Question: I am copy-pasting a simplified version of a custom function I am working with. The function works fine, but it's the 'warnings' it produces that I haven't been able to get rid off. This function is going to be part of a package and thus it's important for the users to not be thrown off by these cryptic errors and I would, therefore, like to change the script in a way that these warnings will no longer be produced.
The warning is (see the fully reproducible example below):
'''
position_jitterdodge requires non-overlapping x intervals
'''
I have already checked this question about 'position_jitterdodge' (<URL> and it wasn't much of a help since there is no boxplot in this figure.
Apologies for the protracted nature of the question and the code. Wanted to provide all possible details to help diagnose this.
'''
# loading needed libraries
library(ggplot2)
library(dplyr)
library(devtools)
devtools::install_github("daattali/ggExtra")
library(ggExtra) # attach the development version
library(rlang)
# defining the custom function
ggscatterstats <-
function(data = NULL,
x,
y,
xfill = "orange",
yfill = "green",
marginal = NULL,
marginaltype = "histogram",
jitter.width = NULL,
jitter.height = 0.2,
dodge.width = 0.75) {
# preparing a dataframe out of provided inputs
if (!is.null(data)) {
# if dataframe is provided
data <-
dplyr::select(
.data = data,
x = !!rlang::enquo(x),
y = !!rlang::enquo(y)
)
} else {
# if vectors are provided
data <-
base::cbind.data.frame(x = x,
y = y)
}
# preparing the scatterplotplot
plot <-
ggplot2::ggplot(data = data,
mapping = aes(x = x,
y = y)) +
geom_count(
show.legend = FALSE,
colour = "black",
size = 3,
alpha = 0.5,
position = position_jitterdodge(
jitter.width = jitter.width,
jitter.height = jitter.height,
dodge.width = dodge.width
)
) +
geom_smooth(method = "lm",
se = TRUE,
size = 1.5) +
theme_grey()
# marginal plot will be shown by default
if (is.null(marginal))
marginal <- TRUE
if (isTRUE(marginal)) {
# creating the ggMarginal plot of a given marginaltype
plot <-
ggExtra::ggMarginal(
p = plot,
type = marginaltype,
size = 5,
xparams = list(fill = xfill,
col = "black"),
yparams = list(fill = yfill,
col = "black")
)
}
return(plot)
}
# using the function
ggscatterstats(data = iris, x = Sepal.Length, y = Petal.Width)
#> Warning: position_jitterdodge requires non-overlapping x intervals
#> Warning: position_jitterdodge requires non-overlapping x intervals
'''

Created on 2018-02-15 by the <URL>.
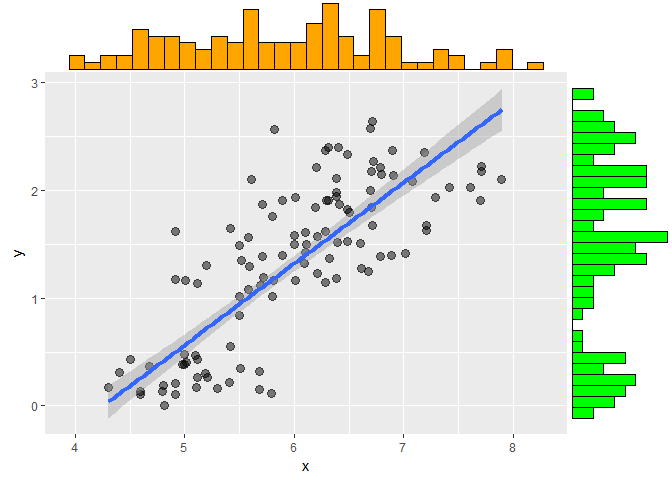
Answer: A minimal example is easier to discuss.
This is a minimal example adapted from your code that produce this warning :
'''
library(ggplot2)
ggplot(iris, aes(x = Sepal.Length, y = Sepal.Width)) +
geom_count(size = 3, alpha = 0.5, position = position_jitterdodge())
'''
I don't understand what you are trying to do here. I might be wrong but there seems to be a use of tools/concepts that should not be used together.
The whole point of 'geom_count' is to deal with overplottig by representing the number of observations on a given x y pair of coordinates with the size of the point. So you should not set the size and jittering/dodging is unnecessary too :
'''
ggplot(iris, aes(x = Sepal.Length, y = Sepal.Width)) +
geom_count()
'''
<URL>
Another possibility is to use 'geom_point' that you can combine with jittering but combining jittering with dodging does not seem to make sense here either:
'''
ggplot(iris, aes(x = Sepal.Length, y = Sepal.Width)) +
geom_point(size = 3, alpha = 0.5, position = position_jitter())
'''
<URL>
Jittering + dodging seem to make sense only when you have a discrete x axis and an additional aestetic to dodge by. Here we create an artificial additional "sex" variable to be maped to the color aestetic for the demonstration.
'''
iris$Sex <- factor(c("M", "F"))
ggplot(iris, aes(x = Species, y = Sepal.Width, color = Sex)) +
geom_point(size = 3, alpha = 0.5, position = position_jitterdodge())
'''
<URL>
If all this does not make sense, could you please explain why you need 'geom_count' with a fixed size (more precisely a "set size" in the ggplot lingo) and a combination of jittering and dodging ?